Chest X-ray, AP view. Patient: 45 years old, sex M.
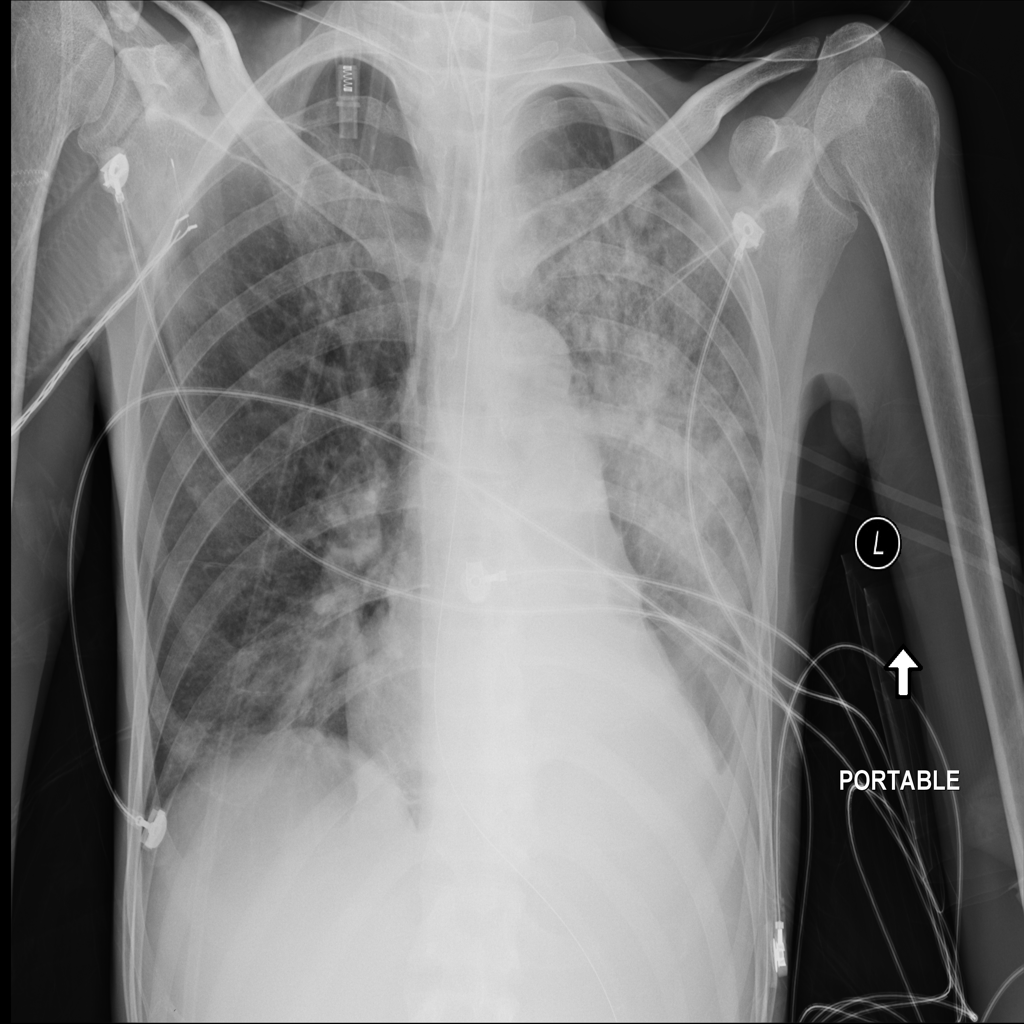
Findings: No Finding